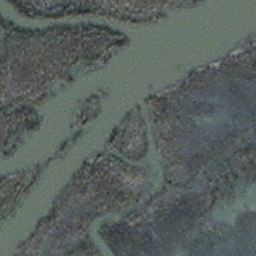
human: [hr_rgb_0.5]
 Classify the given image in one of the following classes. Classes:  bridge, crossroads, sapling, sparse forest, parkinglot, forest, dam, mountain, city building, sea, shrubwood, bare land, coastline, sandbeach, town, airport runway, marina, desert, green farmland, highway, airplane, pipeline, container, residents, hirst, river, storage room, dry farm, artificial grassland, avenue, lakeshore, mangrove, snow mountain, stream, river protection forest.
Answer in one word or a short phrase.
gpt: stream